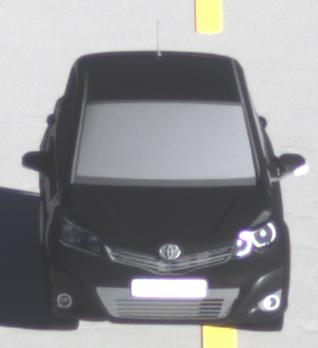
Make: Toyota
Model: Yaris 1.0
Detailed model: Yaris (XP9)
Model produced from: 2009/01
Model produced until: 2010/10
Doors: 3
Color: black
Road condition: dry road
Daytime: sunrise or sunset
Contrast: high contrast